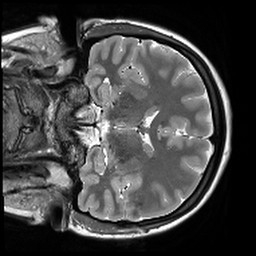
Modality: T2starw
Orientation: coronal
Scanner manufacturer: siemens
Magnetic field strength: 3 T
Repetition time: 9.86 s
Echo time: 0.05 s